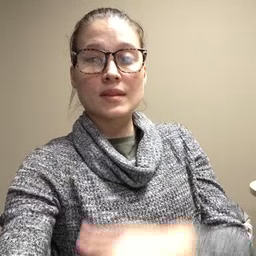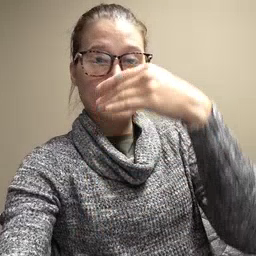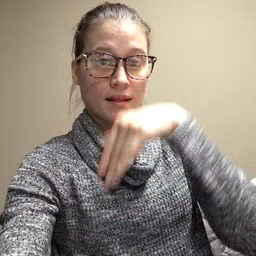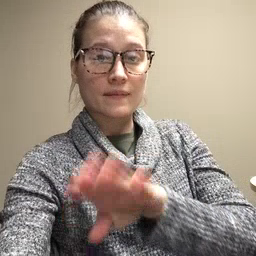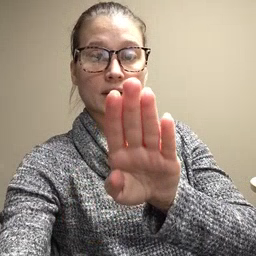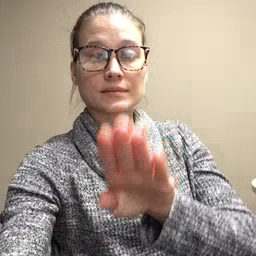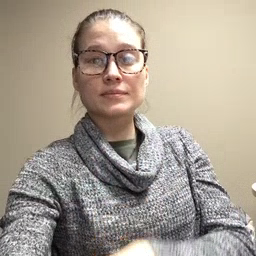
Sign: elephant